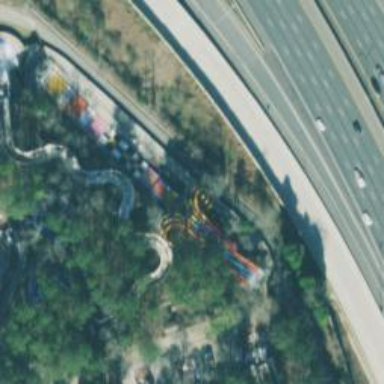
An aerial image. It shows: Water slide attraction.